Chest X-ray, PA view. Patient: 62 years old, sex F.
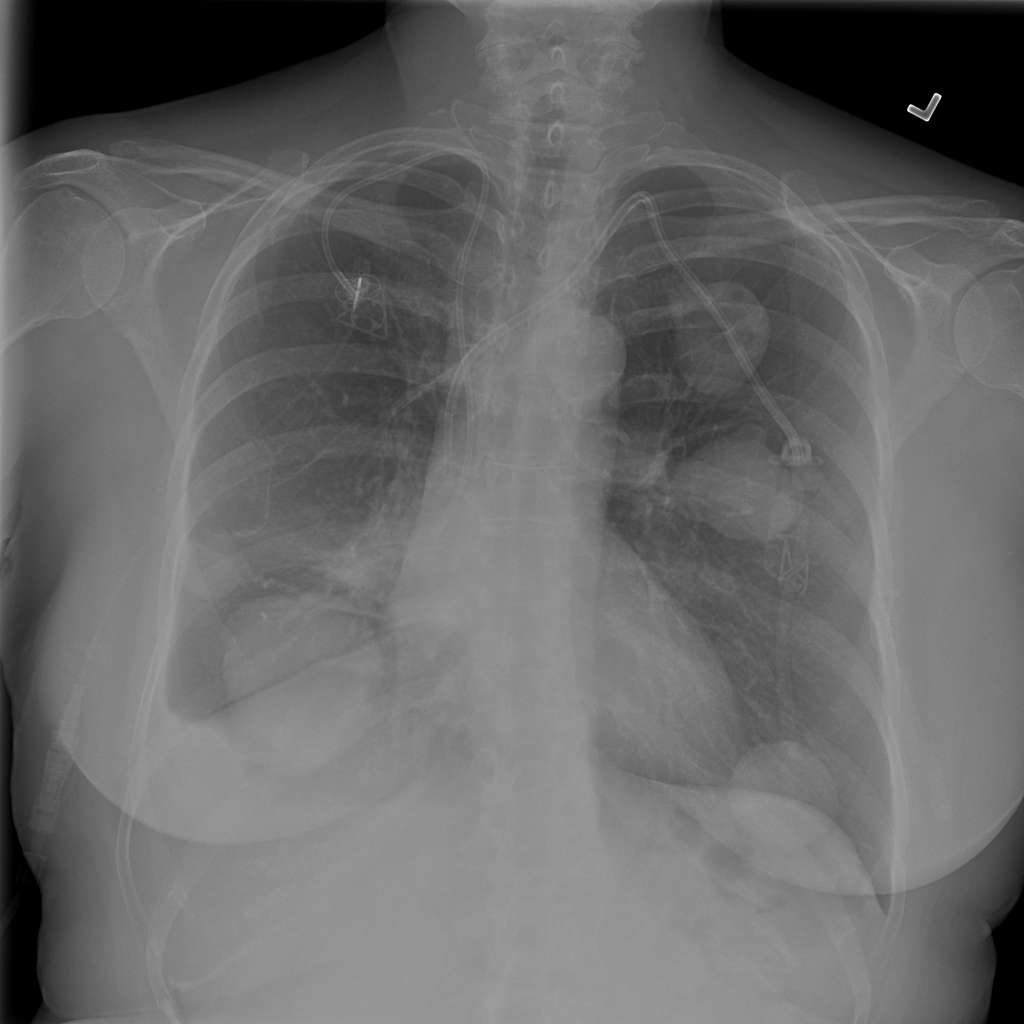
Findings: No Finding